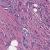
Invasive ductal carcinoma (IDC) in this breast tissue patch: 1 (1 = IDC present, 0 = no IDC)